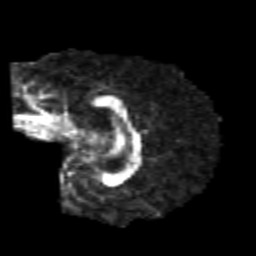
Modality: FA
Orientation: sagittal
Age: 22
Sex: male
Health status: healthy
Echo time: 0.074 s